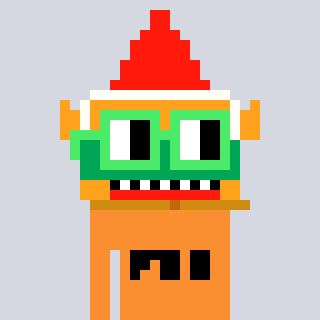
a pixel art character with square light green glasses, a gnome-shaped head and a orange-colored body on a cool background